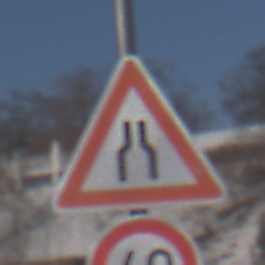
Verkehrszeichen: VerengteFahrbahn
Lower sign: Geschwindigkeit60
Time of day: MorningAfternoon
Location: Outdoor (Nature)
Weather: PartlyCloudy
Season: Winter
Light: Natural